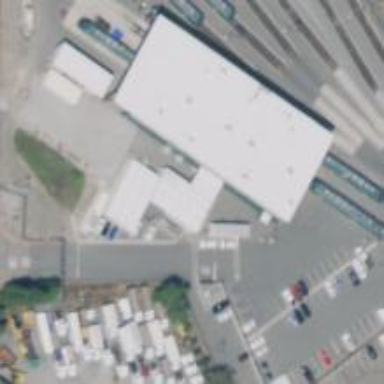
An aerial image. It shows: Engine shed building located near railway.